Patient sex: F
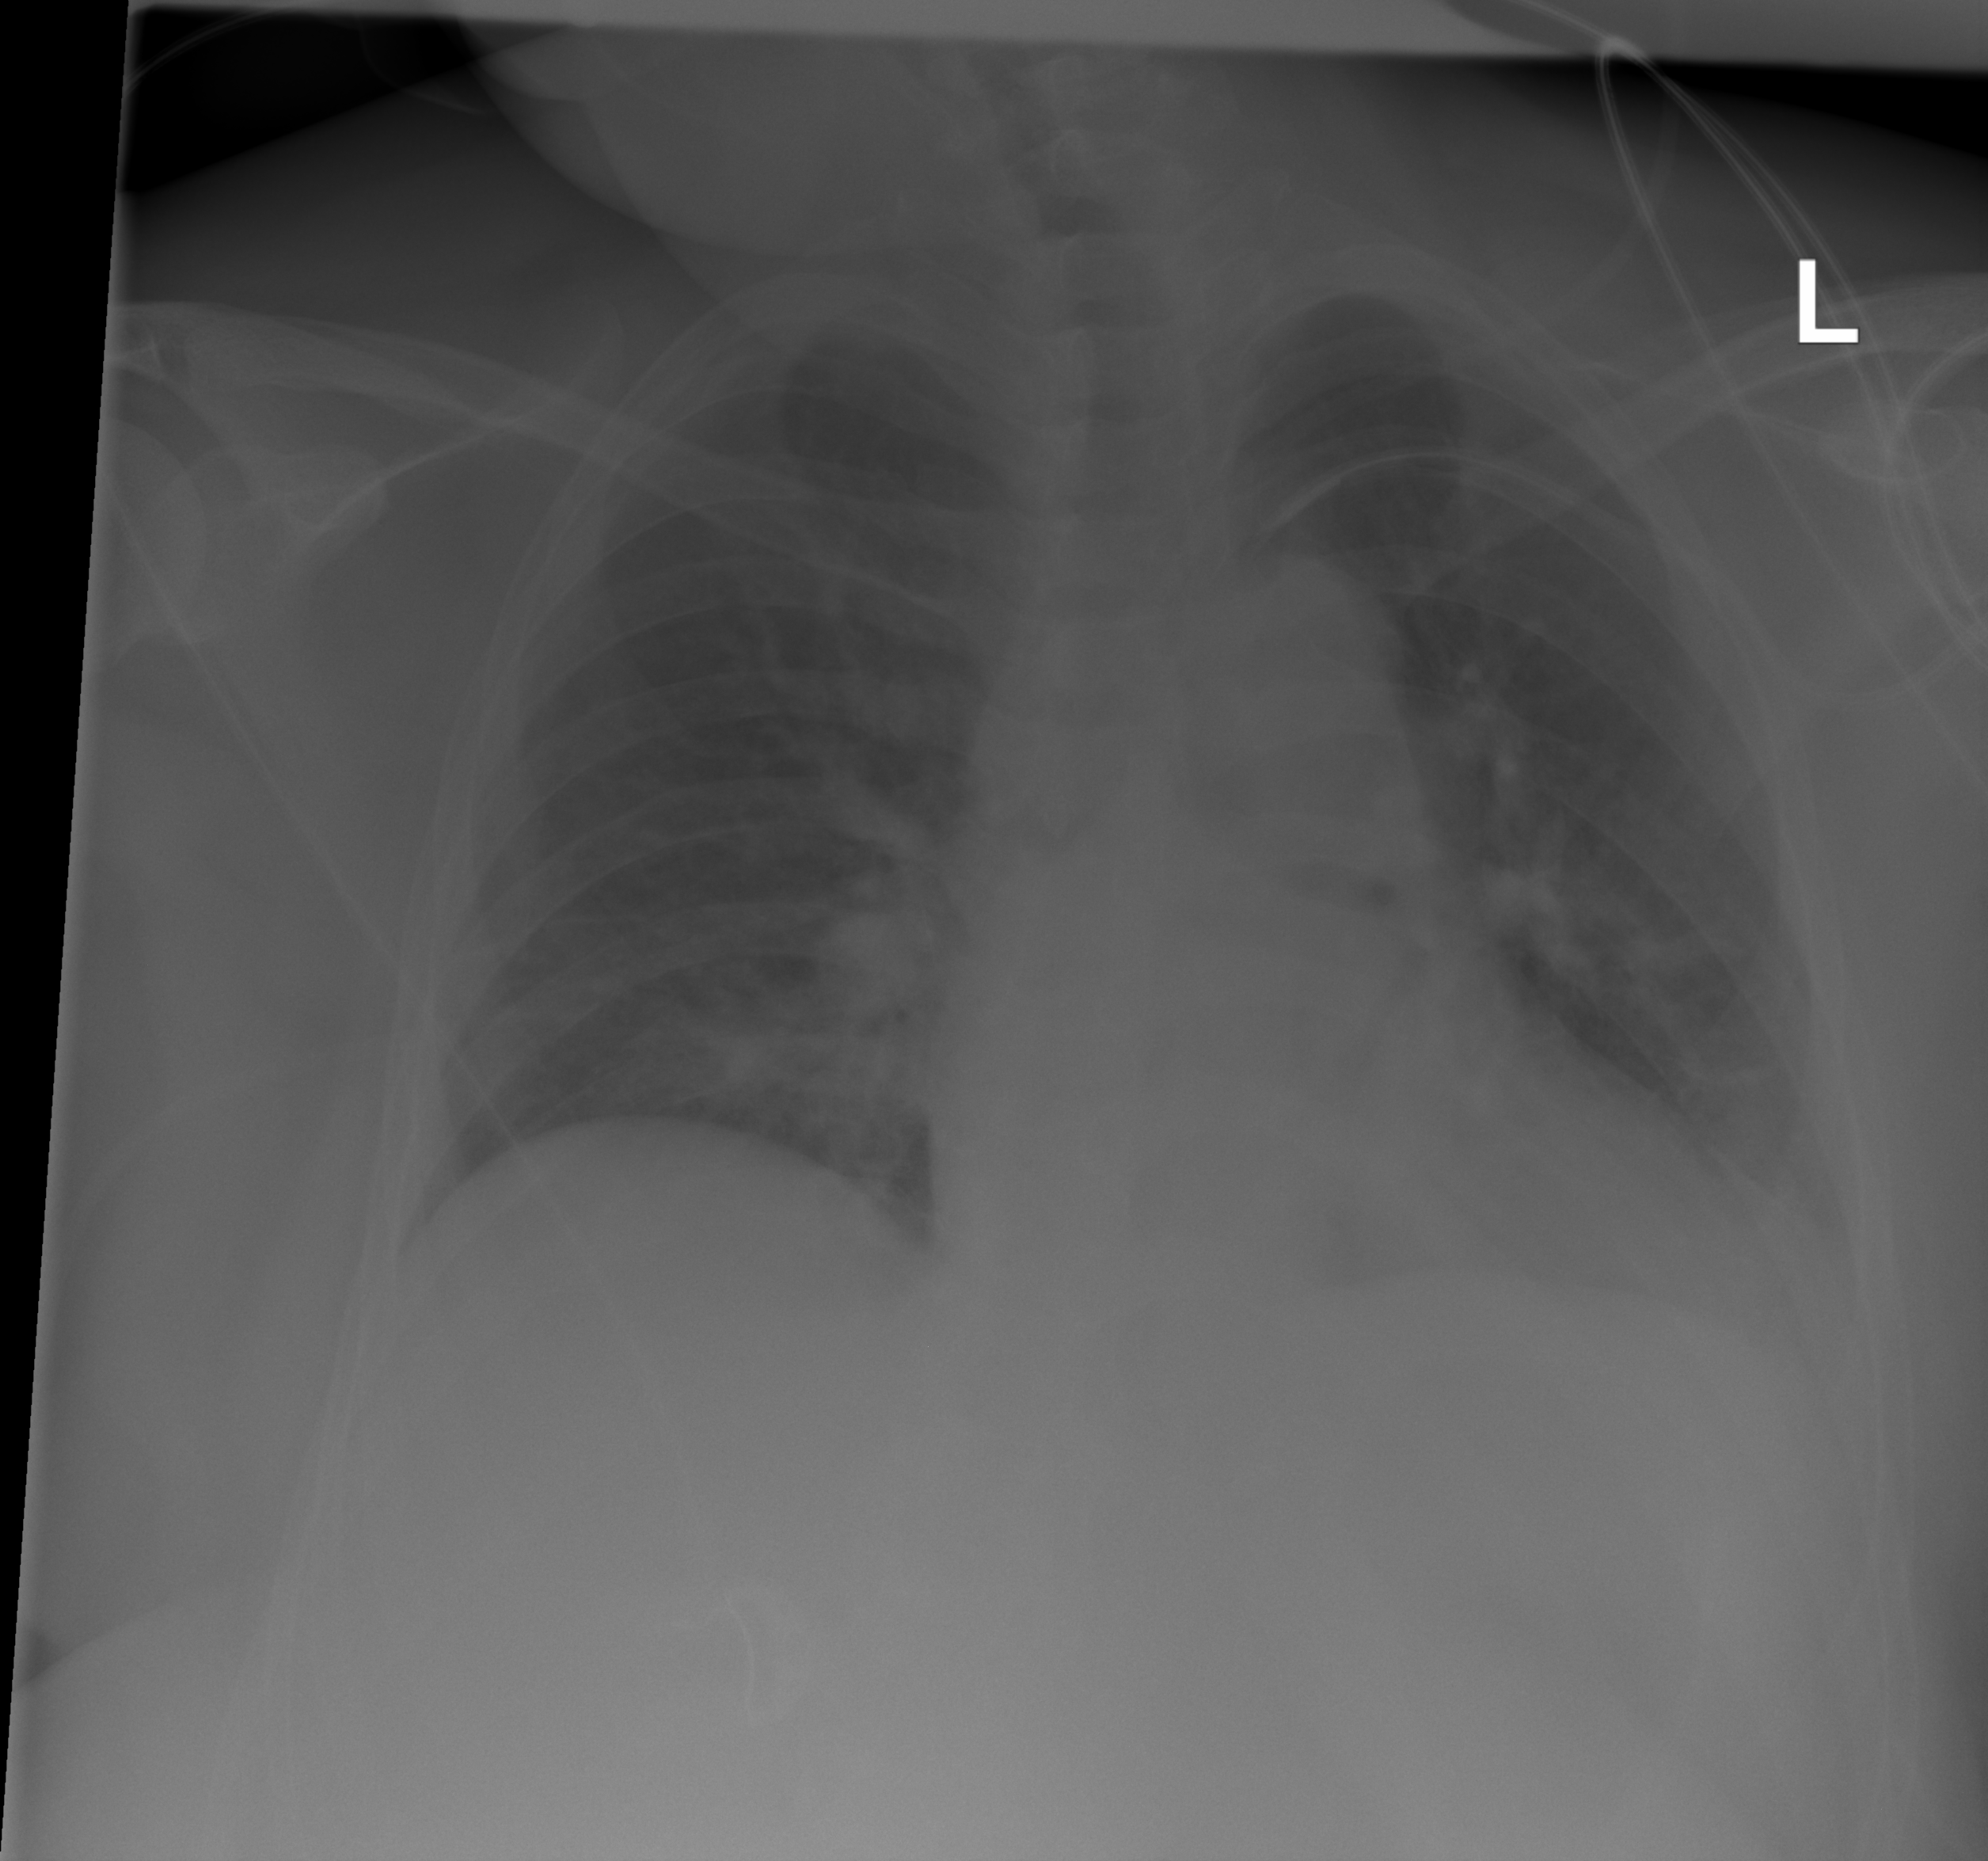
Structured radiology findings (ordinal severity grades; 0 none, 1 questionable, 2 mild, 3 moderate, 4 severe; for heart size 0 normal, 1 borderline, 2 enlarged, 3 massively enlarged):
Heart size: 1
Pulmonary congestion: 2
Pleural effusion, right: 0
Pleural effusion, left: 0
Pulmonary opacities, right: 2
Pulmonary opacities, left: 0
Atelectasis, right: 2
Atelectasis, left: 0